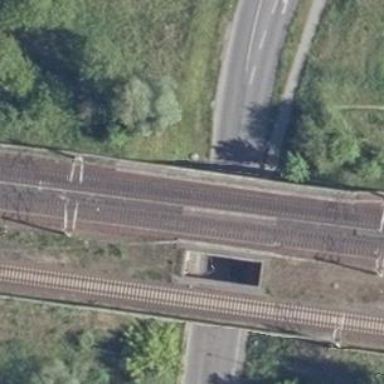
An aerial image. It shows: Bridge carrying electrified railway line with contact line. The railway line is ballastless.